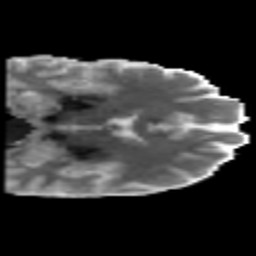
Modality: MD
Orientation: coronal
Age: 50
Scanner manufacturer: philips
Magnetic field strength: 3 T
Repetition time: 8.6 s
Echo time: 0.127 s